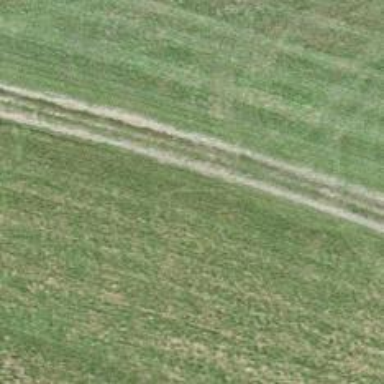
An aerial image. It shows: Ground track with grade 4 track type.